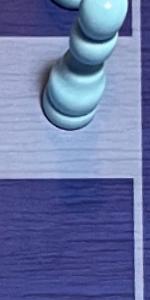
Label: Empty